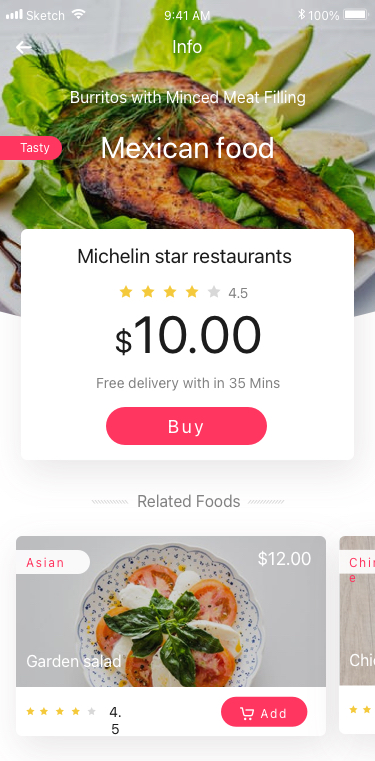
Text in this UI design:

Burritos with Minced Meat Filling
Mexican food
Buy
$10.00
Michelin star restaurants
Free delivery with in 35 Mins
4.5
Related Foods
Tasty
100%
9:41 AM
Sketch
Asian
Garden salad
4.5
$12.00
Add
Chinese
Chicken parmigiana